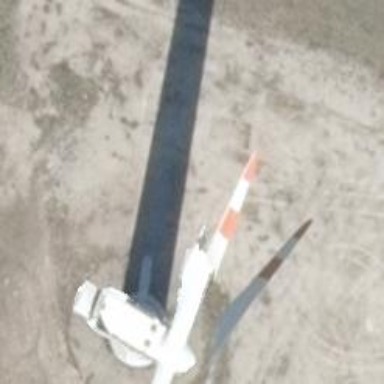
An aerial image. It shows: Wind power generator utilizing wind turbines.